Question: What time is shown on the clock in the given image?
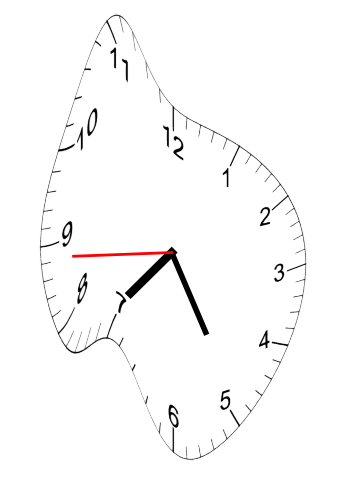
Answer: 07:24:44